Question: I am using bootstrap theme called: Core Admin
<URL>
This is the code I write:
'''
<div class="span6">
<input type="checkbox" class="icheck" id="Checkbox1" name="userAccessNeeded">
<label for="icheck1">Needed</label>
</div>
'''
And bootstrap generates me this code:
'''
<div class="span6">
<div class="icheckbox_flat-aero" style="position: relative;">
<input type="checkbox" class="icheck" id="Checkbox7" name="userAccessNeeded" style="position: absolute; opacity: 0;">
<ins class="iCheck-helper" style="position: absolute; top: 0%; left: 0%; display: block; width: 100%; height: 100%; margin: 0px; padding: 0px; background-color: rgb(255, 255, 255); border: 0px; opacity: 0; background-position: initial initial; background-repeat: initial initial;"></ins>
</div>
<label for="icheck1" class="">Needed</label>
'''
This is the result:
So basically it makes a pretty checkbox for me. Each time I click on the checkbox, it will add a 'checked' class to the div:
'''
<div class="icheckbox_flat-aero checked" style="position: relative;">
'''
So at first I wanted to listen the input field being changed like this
'''
$('input[type="checkbox"][name="userAccessNeeded"]').change(function () {
if (this.checked) {
}
});
'''
But it doesn't actually change the input field, but rather changes the class of '<div>' element.
How could I listen to checkbox being checked?
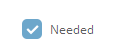
Answer: Finally solved it like this, since I am clicking on a div element, then I must listen click event of that, and then check if the div has class and what is the id of checkbox.
'''
$('.iCheck-helper').click(function () {
var parent = $(this).parent().get(0);
var checkboxId = parent .getElementsByTagName('input')[0].id;
alert(checkboxId);
});
'''